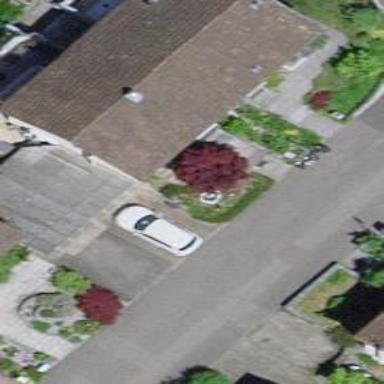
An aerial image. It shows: Semidetached house with gabled roof.